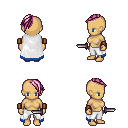
a pixel art fantasy rpg character, female body template, human, tanned skin, white trimmed cape, white pants, pink long mohawk hairstyle, leather bracers, dagger, four views (front, back, left, right), 2x2 character sprite sheet, small pixel art, hard edges, no anti-aliasing